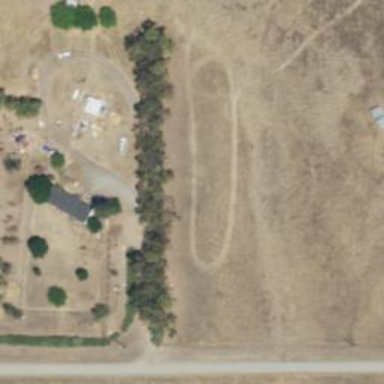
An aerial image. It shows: Driveway.